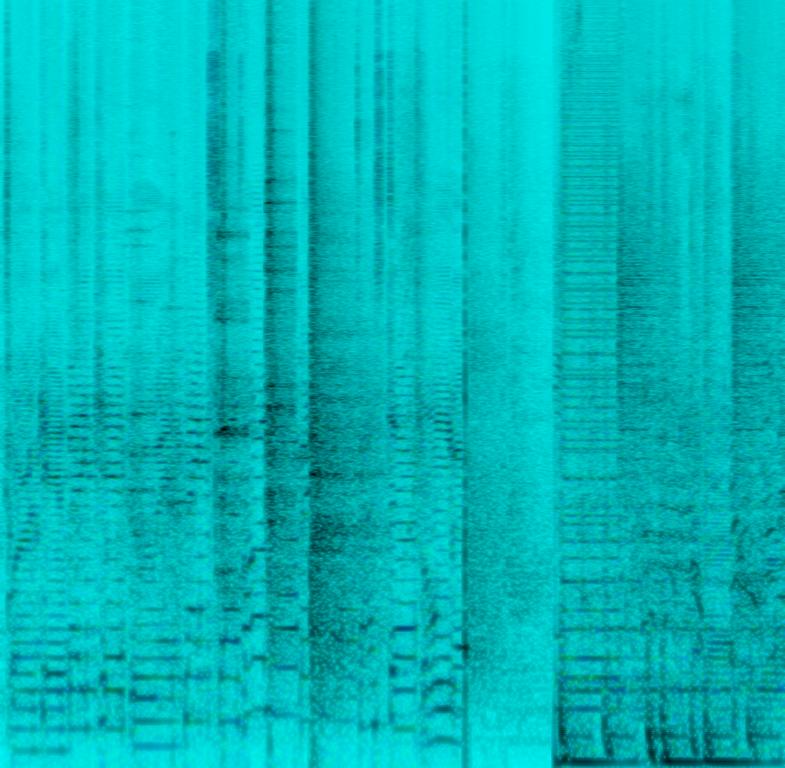
This is an electronica piece played over a workout camp video. There is a male vocoder sound in the lead. The main theme is being played by the medium pitched keyboard. A groovy electronic drum beat with strong kicks provide the rhythmic background.